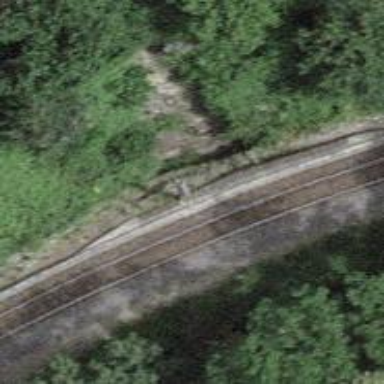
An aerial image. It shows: Narrow-gauge railway bridge with electrified contact lines and one track.